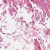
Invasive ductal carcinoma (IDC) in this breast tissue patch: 0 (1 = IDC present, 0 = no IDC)